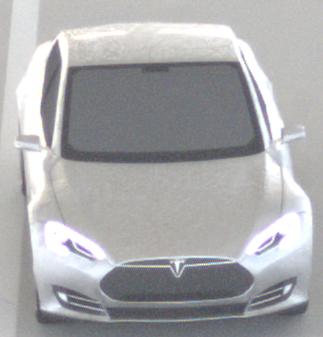
Make: Tesla
Model: Model S 60
Detailed model: Model S
Model produced from: 2013/10
Model produced until: 2014/10
Doors: 5
Color: white
Road condition: dry road
Daytime: morning or afternoon
Contrast: low contrast